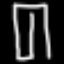
Label: pants